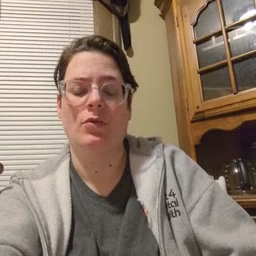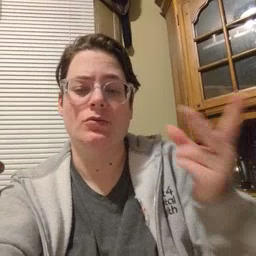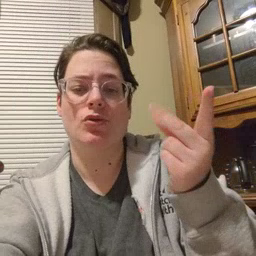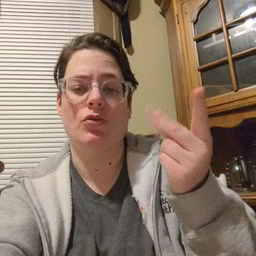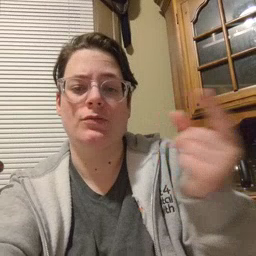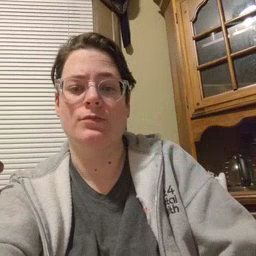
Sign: dog